九年级 · 画法几何学
(本小题 8.0 分)

如图, 已知等腰三角形 $A B C$ 的底角为 $30^{\circ}$, 以 $B C$ 为直径的 $\odot O$ 与底边 $A B$ 交于点 $D$, 过 $D$ 作 $D E \perp$ $A C$, 垂足为 $E$.

(1)证明: $D E$ 为 $\odot O$ 的切线;

(2)若 $B C=4$, 求 $D E$ 的长.

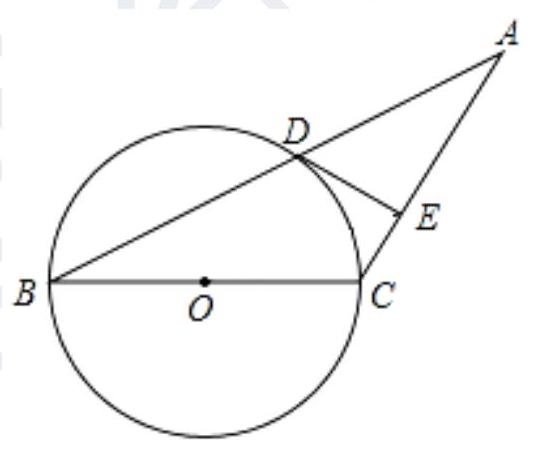
答案: (1)证明：连接 $O D$,

$\because O D=O B$,

$\therefore \angle O D B=\angle B$,

$\because A C=B C$,

$\therefore \angle A=\angle B$,

$\therefore \angle O D B=\angle A$,

$\therefore O D / / A C$

$\therefore \angle O D E=\angle D E A=90^{\circ}$,

$\therefore D E$ 为 $\odot O$ 的切线;

(2) 解：连接 $C D$,

$\because B C$ 为直径,

$\therefore \angle A D C=90^{\circ}$,

$\because \angle A=30^{\circ}$,

又 $\because A C=B C=4$,

$\therefore A D=A C \cdot \cos 30^{\circ}=4 \times \frac{\sqrt{3}}{2}=2 \sqrt{3}$,

$\therefore D E=\frac{1}{2} A D=\sqrt{3}$.

【解析】(1)连接 $O D$, 由平行线的判定定理可得 $O D / / A C$, 利用平行线的性质得 $\angle O D E=\angle D E A=$ $90^{\circ}$, 可得 $D E$ 为 $\odot O$ 的切线;

(2)连接 $C D$, 由 $B C$ 为直径, 利用圆周角定理可得 $\angle A D C=90^{\circ}$, 由 $\angle A=30^{\circ}, A C=B C=4$, 利用含 $30^{\circ}$ 的角直角三角形和勾股定理可得 $D E$.
本题主要考查了切线的判定, 圆周角定理, 平行线的性质及判定定理, 解题的关键是学会添加常用辅助线.